Question: I'm having a problem using the state pattern, I don't know how to check if a 'State' is of a certain instance without using 'instanceOf' (because that is considered a bad practice).
'TCPConnection' holds a 'TCPState' object.
Let's say I want to get all the 'TCPConnections' that have the state 'TCPEstablished'. How would I do this?

A way would be:
'''
public List<TCPConnection> getAllEstablished() {
List<TCPConnection> list = new ArrayList<TCPConnection>();
for(TCPConnection tcp : allConnections) {
if(tcp.getState().instanceOf(TCPEstablished)) {
list.add(tcp);
}
}
return list;
}
'''
But this uses 'instanceOf' and I would prefer not to use that. Are there any better ways? Or is my use of 'instanceOf' valid?
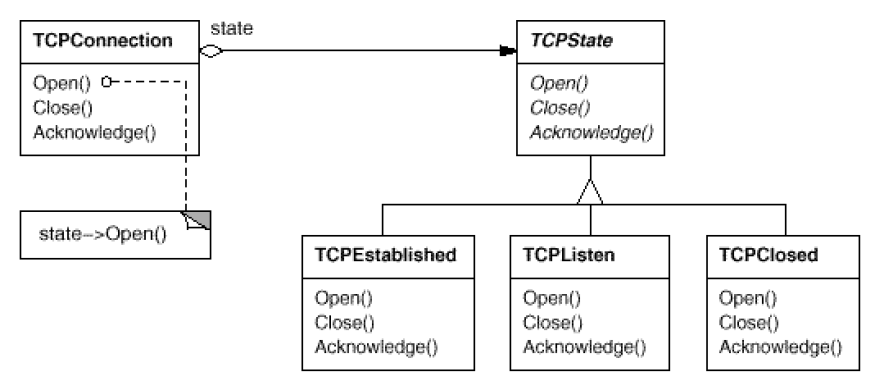
Answer: Yes, the use of 'instanceOf' is considered a smell. Furhermore, checking for the type of a state object goes contrary to the idea of the state pattern itself (encapsulate state-dependant behavior in the subtypes such that such checks become unnecessary).
Nevertheless you could technically get rid of the 'instanceOf' by adding another operation to 'TCPState', e.g. 'bool isEstablished()', and implement it such that it returns 'true' only on 'TCPEstablished'.
'''
interface TCPState {
...
boolean isEstablished();
}
class TCPEstablished implements TCPState {
...
boolean isEstablished() {
return true;
}
}
class TCPClosed implements TCPState {
...
boolean isEstablished() {
return false;
}
}
'''
Add the operation to 'TCPConnection':
'''
class TCPConnection {
...
boolean isEstablished() {
return this.getState().isEstablished();
}
}
'''
Then your operation 'getAllEstablished' would look like this:
'''
List<TCPConnection> getAllEstablished() {
List<TCPConnection> list = new ArrayList<TCPConnection>();
for(TCPConnection tcp : allConnections) {
if(tcp.isEstablished()) {
list.add(tcp);
}
}
return list;
}
'''
'instanceOf' is gone. But is it worth it?